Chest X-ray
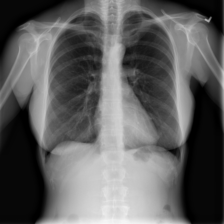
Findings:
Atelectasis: negative
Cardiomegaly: negative
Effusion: negative
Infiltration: negative
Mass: negative
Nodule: negative
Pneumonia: negative
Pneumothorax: negative
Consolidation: negative
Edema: negative
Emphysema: negative
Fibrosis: negative
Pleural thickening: negative
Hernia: negative